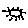
Label: sun